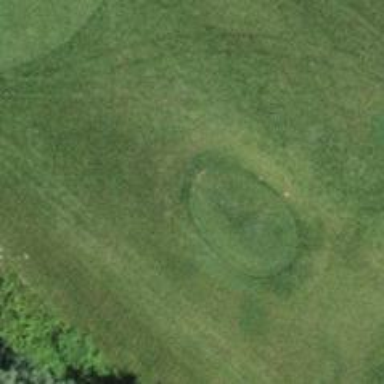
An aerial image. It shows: Golf tee.